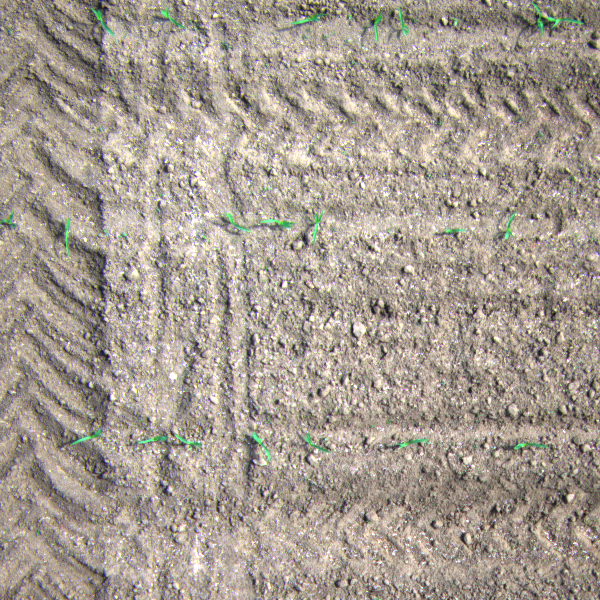
Acquisition date: 2023-05-25
Tile: 1064
Annotated plant instances:
label: maize
label: maize
label: maize
label: weed_other
label: maize
label: maize
label: maize
label: maize
label: maize
label: maize
label: weed_other
label: weed_other
label: maize
label: maize
label: maize
label: quickweed
label: weed_other
label: maize
label: maize
label: maize
label: maize
label: maize
label: maize
label: maize
label: maize
label: maize
label: maize
label: weed_other
label: weed_other
label: weed_other
label: weed_other
label: weed_other
label: weed_other
label: weed_other
label: weed_other
label: weed_other
label: weed_other
label: weed_other
label: weed_other
label: weed_other
label: weed_other
label: weed_other
label: weed_other
label: weed_other
label: weed_other
label: weed_other
label: weed_other
label: weed_other
label: weed_other
label: weed_other
label: weed_other
label: weed_other
label: weed_other
label: weed_other
label: weed_other
label: weed_other
label: amaranth
label: amaranth
label: weed_other
label: weed_other
label: weed_other
label: weed_other
label: weed_other
label: weed_other
label: weed_other
label: weed_other
label: weed_other
label: weed_other